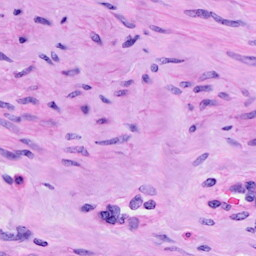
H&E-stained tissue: Cervix